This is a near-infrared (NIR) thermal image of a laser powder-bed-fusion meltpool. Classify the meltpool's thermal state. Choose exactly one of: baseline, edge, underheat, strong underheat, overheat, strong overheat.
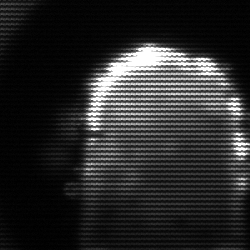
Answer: baseline